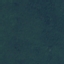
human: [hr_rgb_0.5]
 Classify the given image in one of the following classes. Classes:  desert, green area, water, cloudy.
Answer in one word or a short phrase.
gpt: green area